Question: I'm trying to make GTK-based applications look more compact by customizing a theme, as suggested by <URL> for my other question.
I reduced some values I saw in the 'gtkrc' and it got better, but not enough.
I want to shrink it further:
---

---
How to do it?
Are there any tools helps me to adjust various paddings or at least show me the exhaustive list of properties I can set in gtkrc? Is there a document with full list of properties can be in 'gtkrc'?
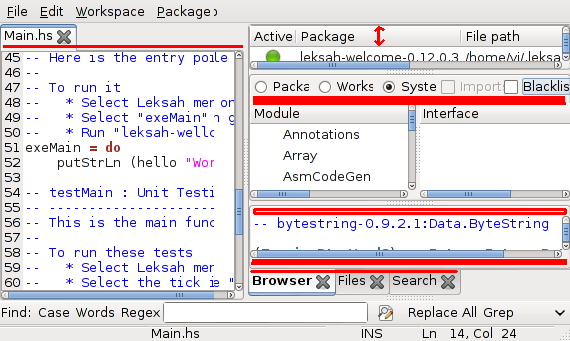
Answer: You can try <URL>, which is a Firebug-like for GTK+. You have to run it as:
'''
$ GTK_MODULES=gtkparasite my_program
'''
And then you can inspect the properties of each widget, change its values, etc. In the web page you will also see a screencast on how to use it.